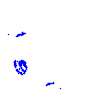
Particle: pion